Aerial crown-view tile of a tropical tree (Barro Colorado Island, Panama), acquired 20250217:
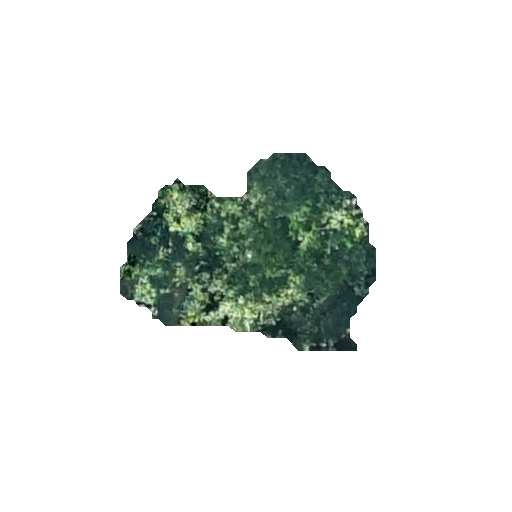
Species: Protium stevensonii
GBIF accepted scientific name: Tetragastris panamensis
Crown area: 51.794 m²